Aerial crown-view tile of a tropical tree (Barro Colorado Island, Panama), acquired 20250915:
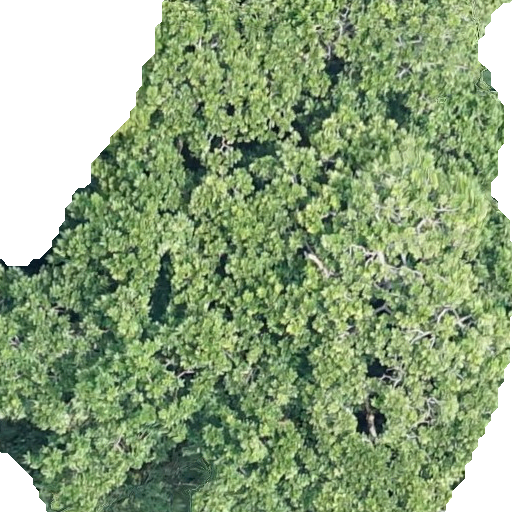
Species: Anacardium excelsum
GBIF accepted scientific name: Anacardium excelsum
Crown area: 443.509 m²